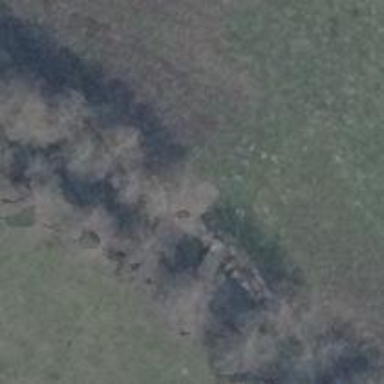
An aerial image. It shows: Row of trees in natural setting.